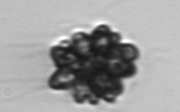
Label: Corymbellus